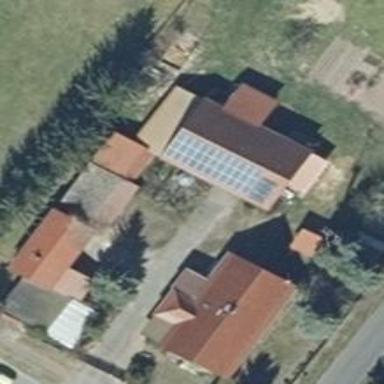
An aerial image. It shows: Building with red gabled roof oriented along its length.